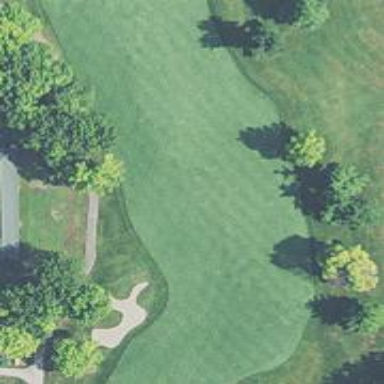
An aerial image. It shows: Golf hole.